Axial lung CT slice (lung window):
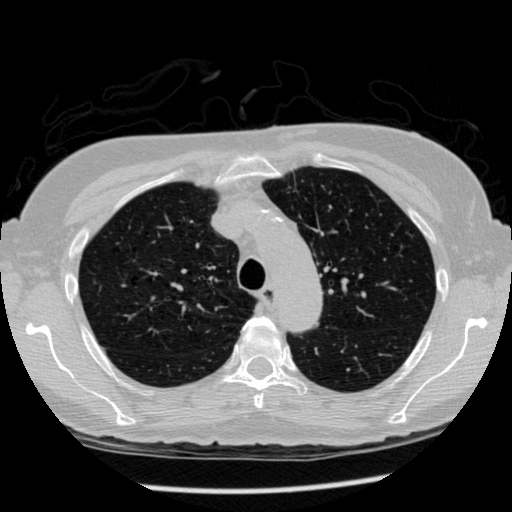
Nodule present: no